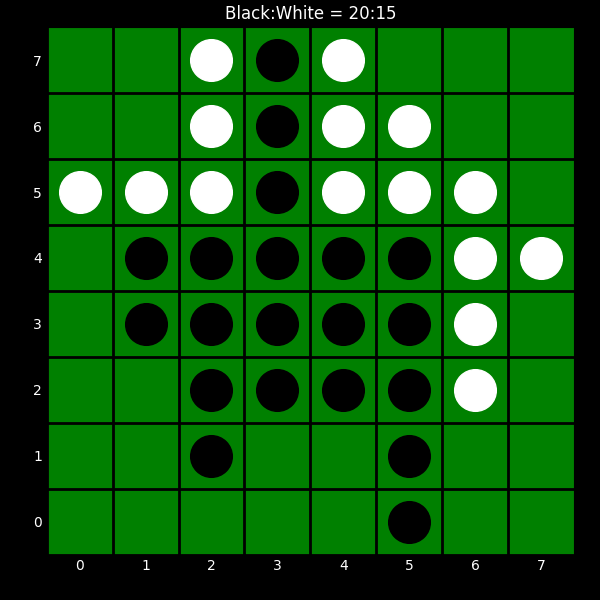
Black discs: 20
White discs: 15